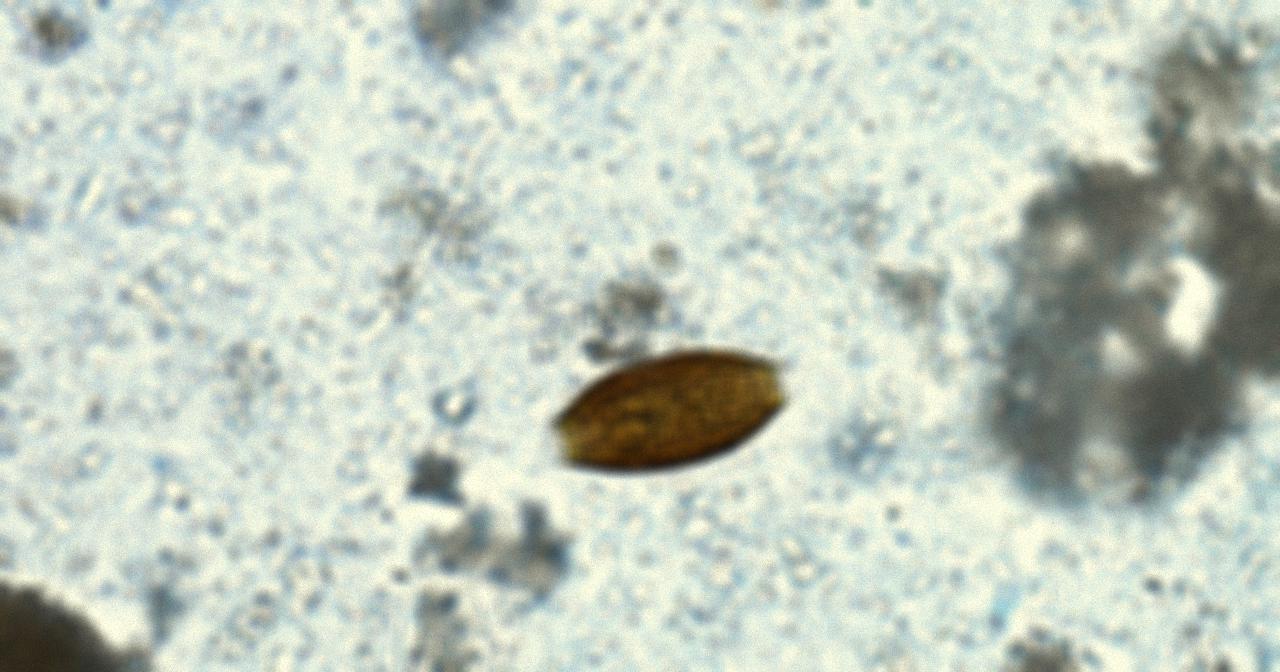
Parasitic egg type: Trichuris trichiura